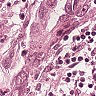
Metastatic tissue present: yes